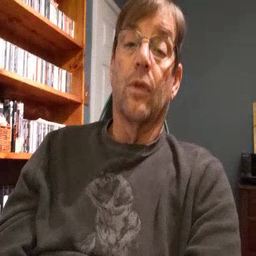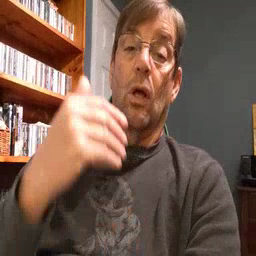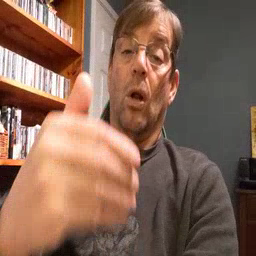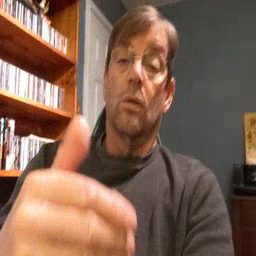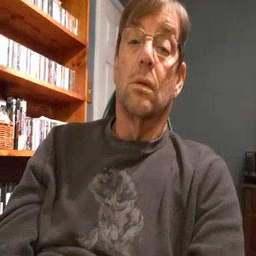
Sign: close